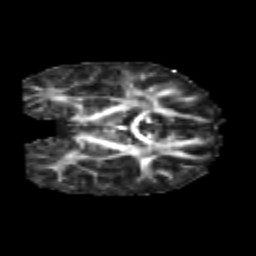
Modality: FA
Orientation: coronal
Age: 7
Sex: male
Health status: healthy